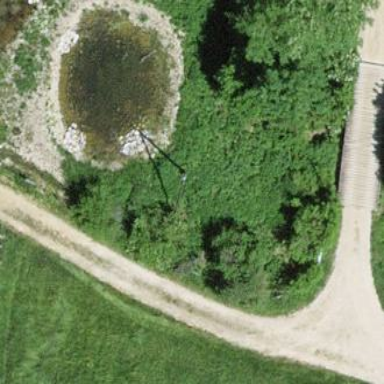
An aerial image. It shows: Pond surrounded by natural water.